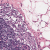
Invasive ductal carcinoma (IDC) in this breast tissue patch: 0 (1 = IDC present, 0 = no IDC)